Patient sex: F
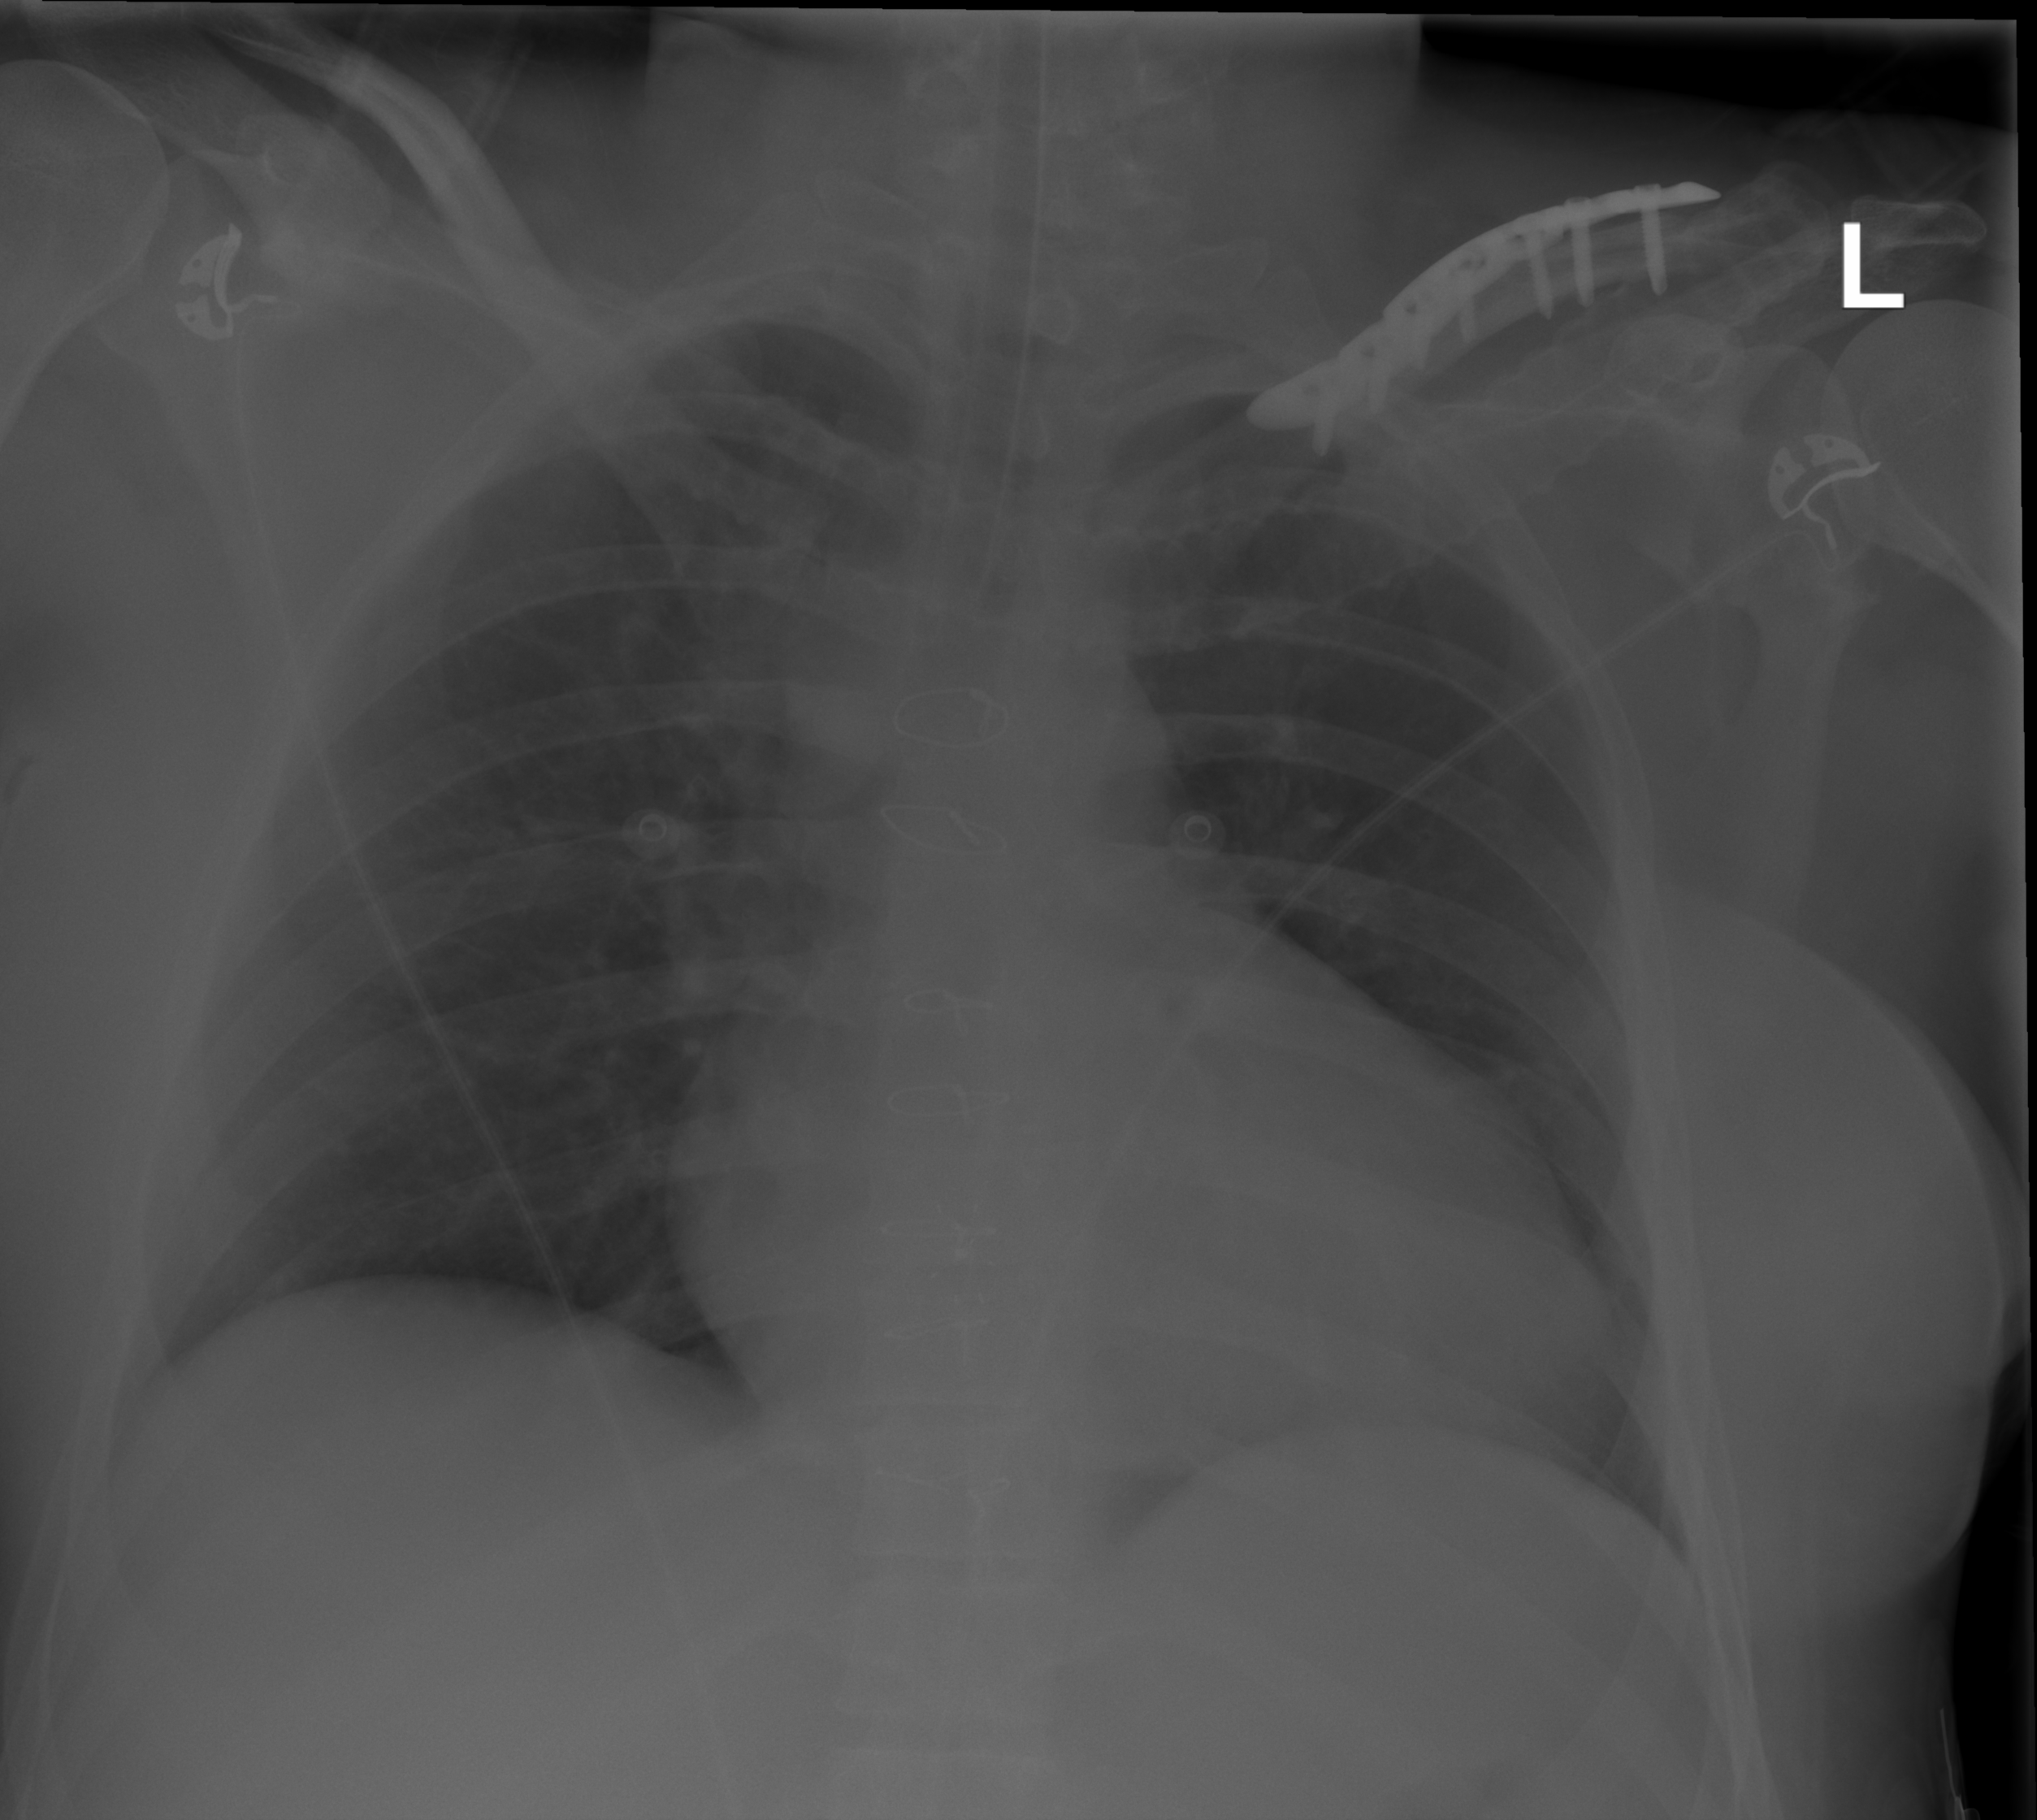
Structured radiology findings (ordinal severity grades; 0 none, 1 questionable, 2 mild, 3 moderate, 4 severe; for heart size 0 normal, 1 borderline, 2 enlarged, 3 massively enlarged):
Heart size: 2
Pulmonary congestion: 1
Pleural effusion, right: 0
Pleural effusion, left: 0
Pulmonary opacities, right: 0
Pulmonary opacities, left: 0
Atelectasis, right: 0
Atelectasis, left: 0